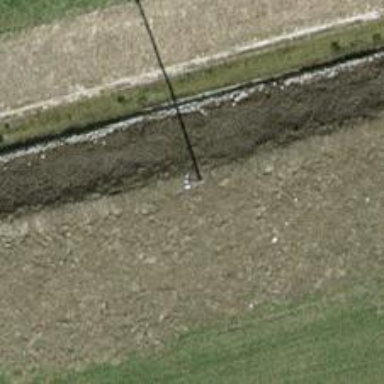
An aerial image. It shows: Power pole.